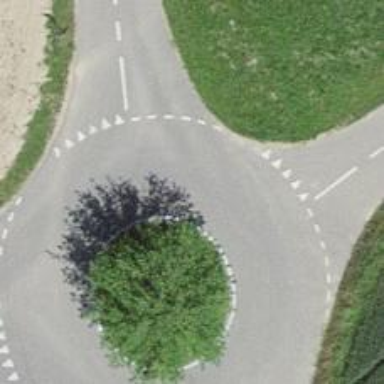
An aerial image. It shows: Unclassified road with asphalt surface leading to roundabout.